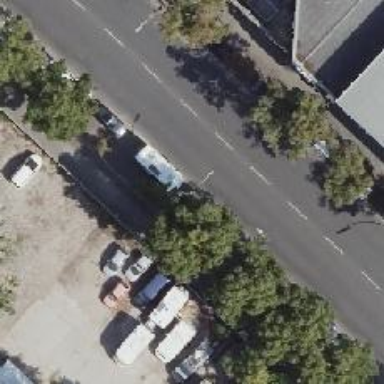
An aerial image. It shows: There is parking obstacle present.